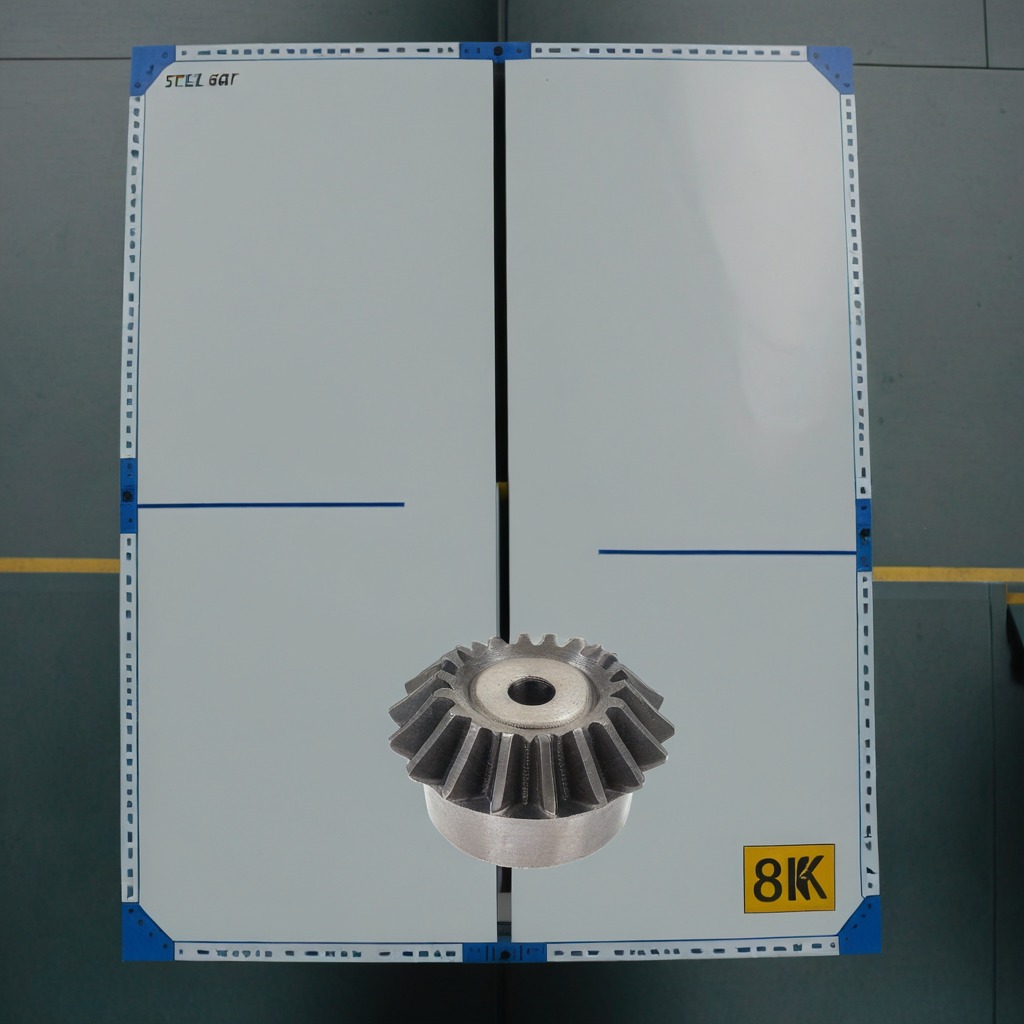
A steel gear with teeth is lying on the toolbox surface.